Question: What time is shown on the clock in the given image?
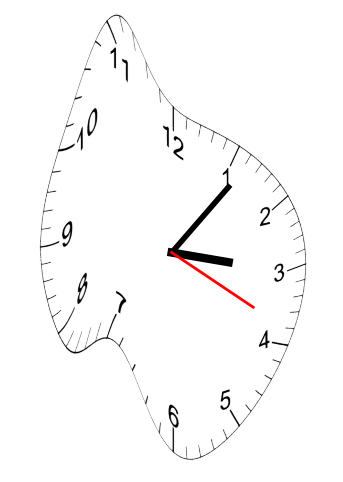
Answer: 03:06:19